Interaction volume radius: 5 \u00c5
Interaction volume height: 15 \u00c5
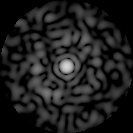
Disorder parameter: 0.808